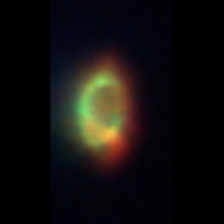
Taxon: Heterocapsa
Group: Dinoflagellates